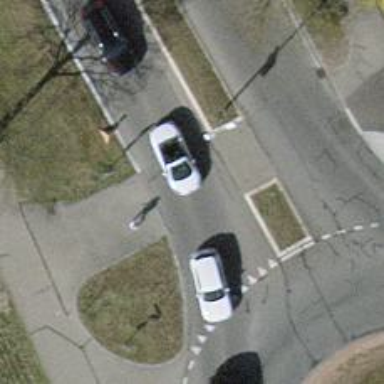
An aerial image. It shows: Unmarked road crossing.